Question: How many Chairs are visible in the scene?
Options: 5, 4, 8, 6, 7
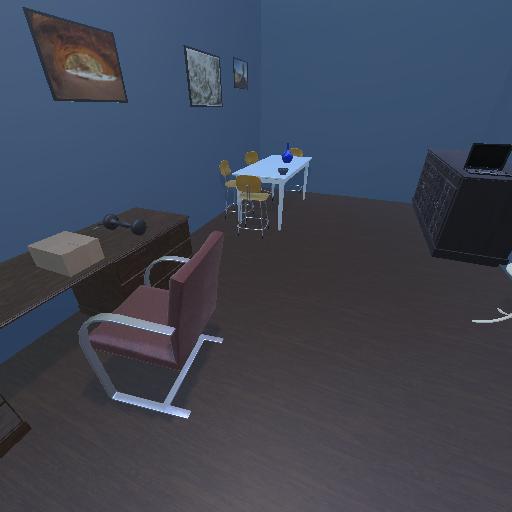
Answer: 5